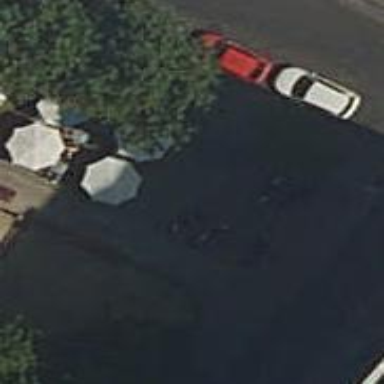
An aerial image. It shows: Motorcycle parking facility.